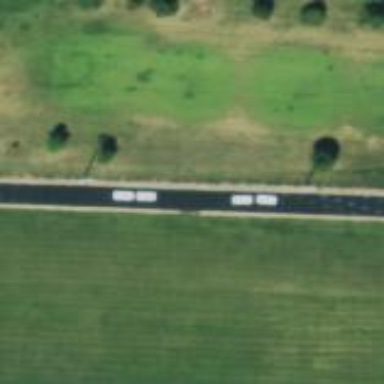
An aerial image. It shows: Designated golf cart path along service road.